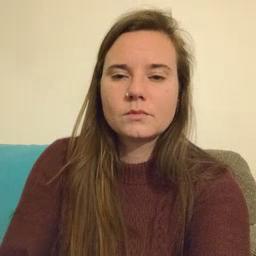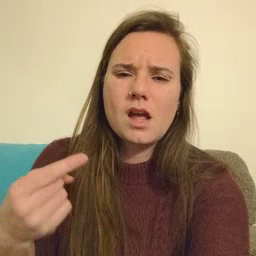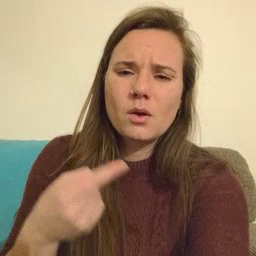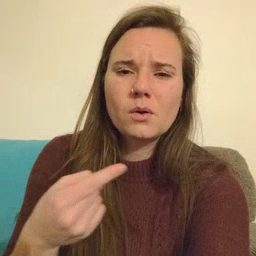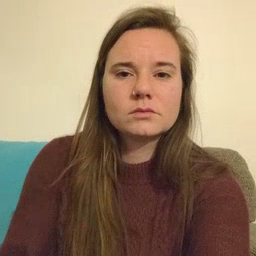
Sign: owie